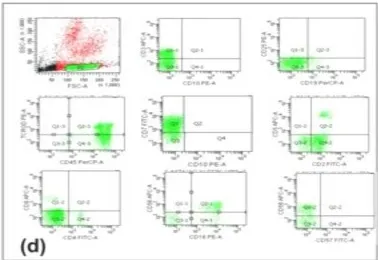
Hepatosplenic gamma/delta: Positive markers are CD3, CD7, CD2, CD56 and CD16.
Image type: pathology (fish)